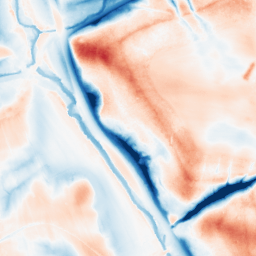
Category: edge_preserving
Decomposition family: guided
Decomposition parameters: radius: 16
eps: 1
Upsampling method: edge_directed
Upsampling parameters: scale: 2
Upsampling scale: 2